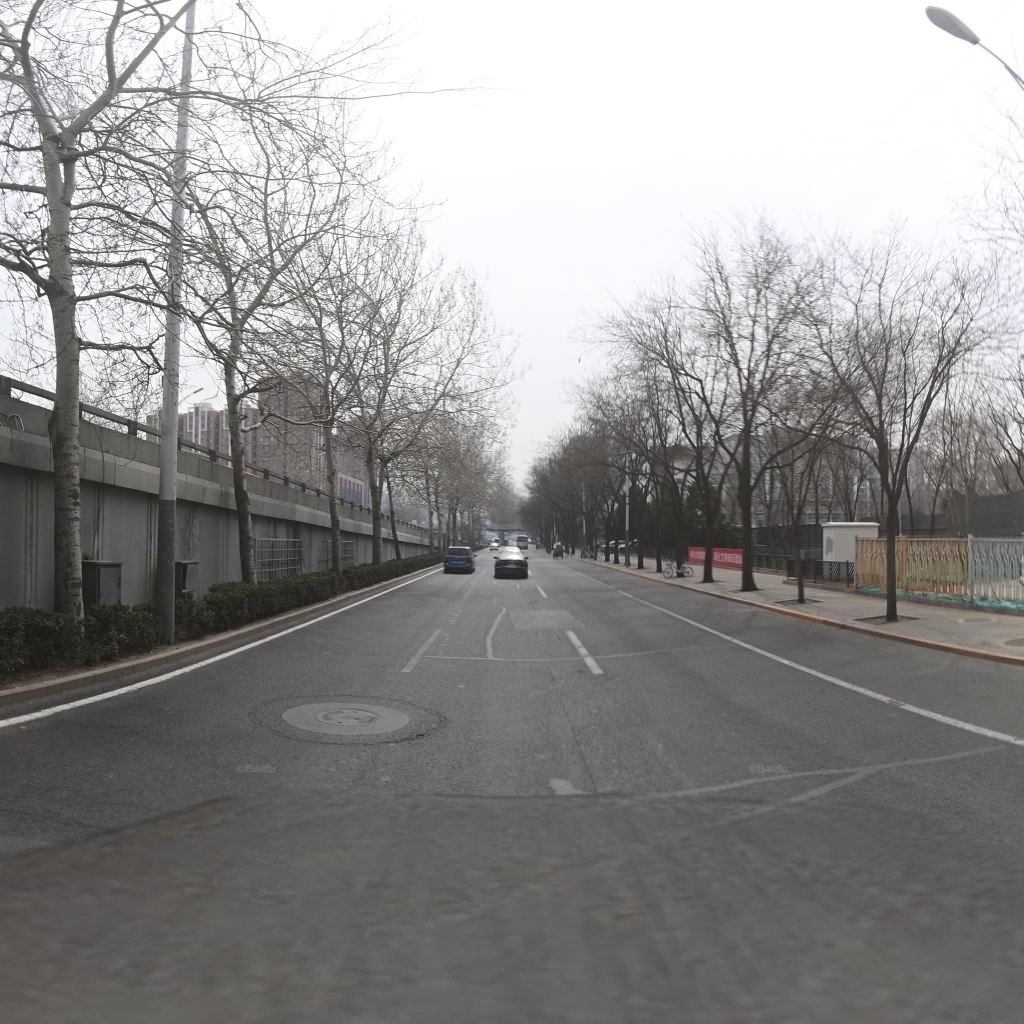
Region: Haidian
Road damage annotations: transverse patch, transverse patch, transverse patch, longitudinal patch, manhole cover, longitudinal crack